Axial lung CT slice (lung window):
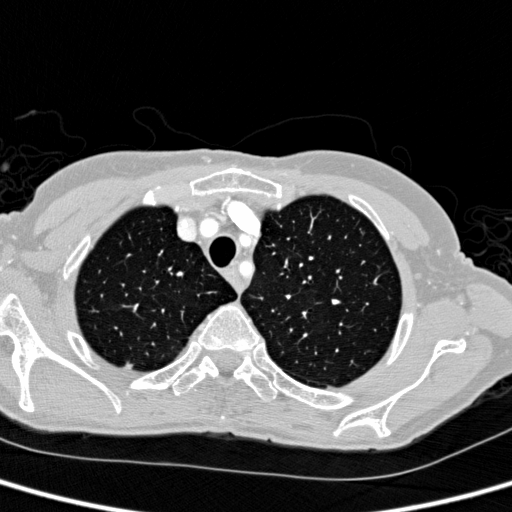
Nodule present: no